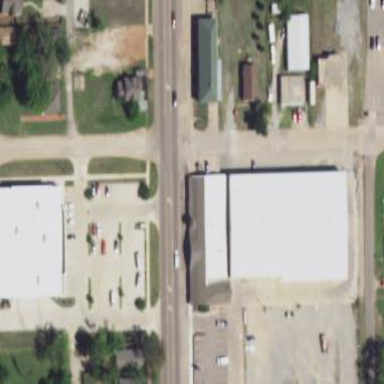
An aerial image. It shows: Retail building.